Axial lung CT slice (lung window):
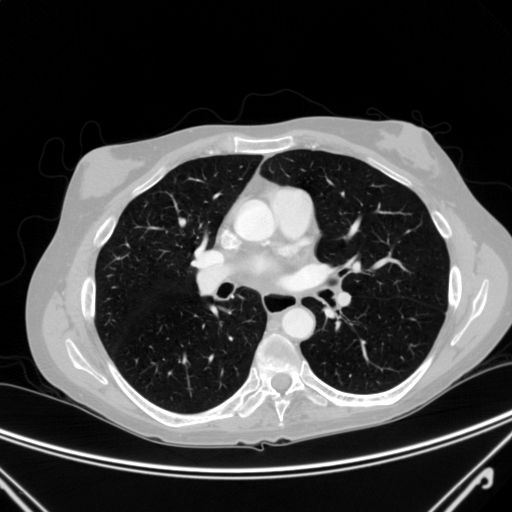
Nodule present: no